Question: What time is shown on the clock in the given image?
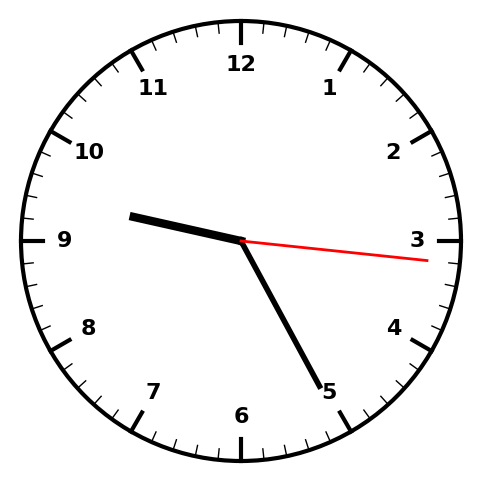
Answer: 09:25:16